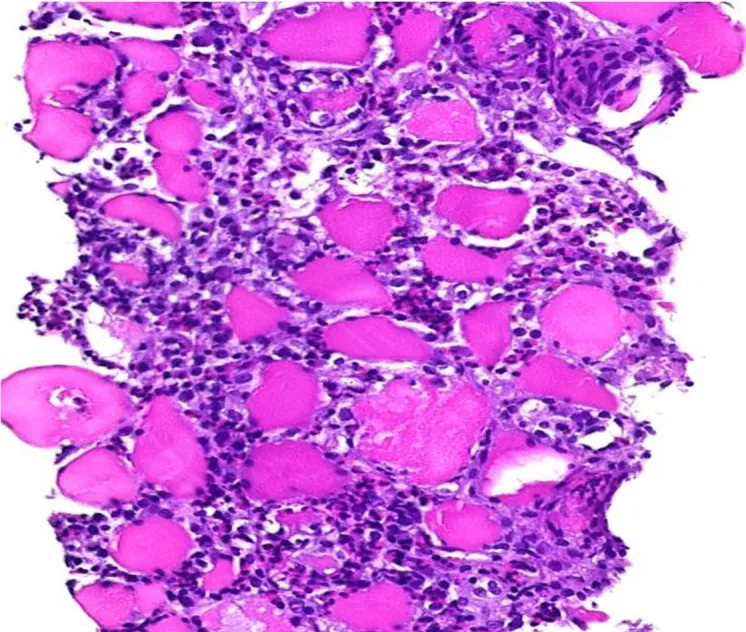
Histopathological examination of muscles of the right upper thigh revealed an unspecified inflammatory muscle pathology (myositis) rich in eosinophils and lymphocytes.
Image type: pathology (h&e)